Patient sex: M
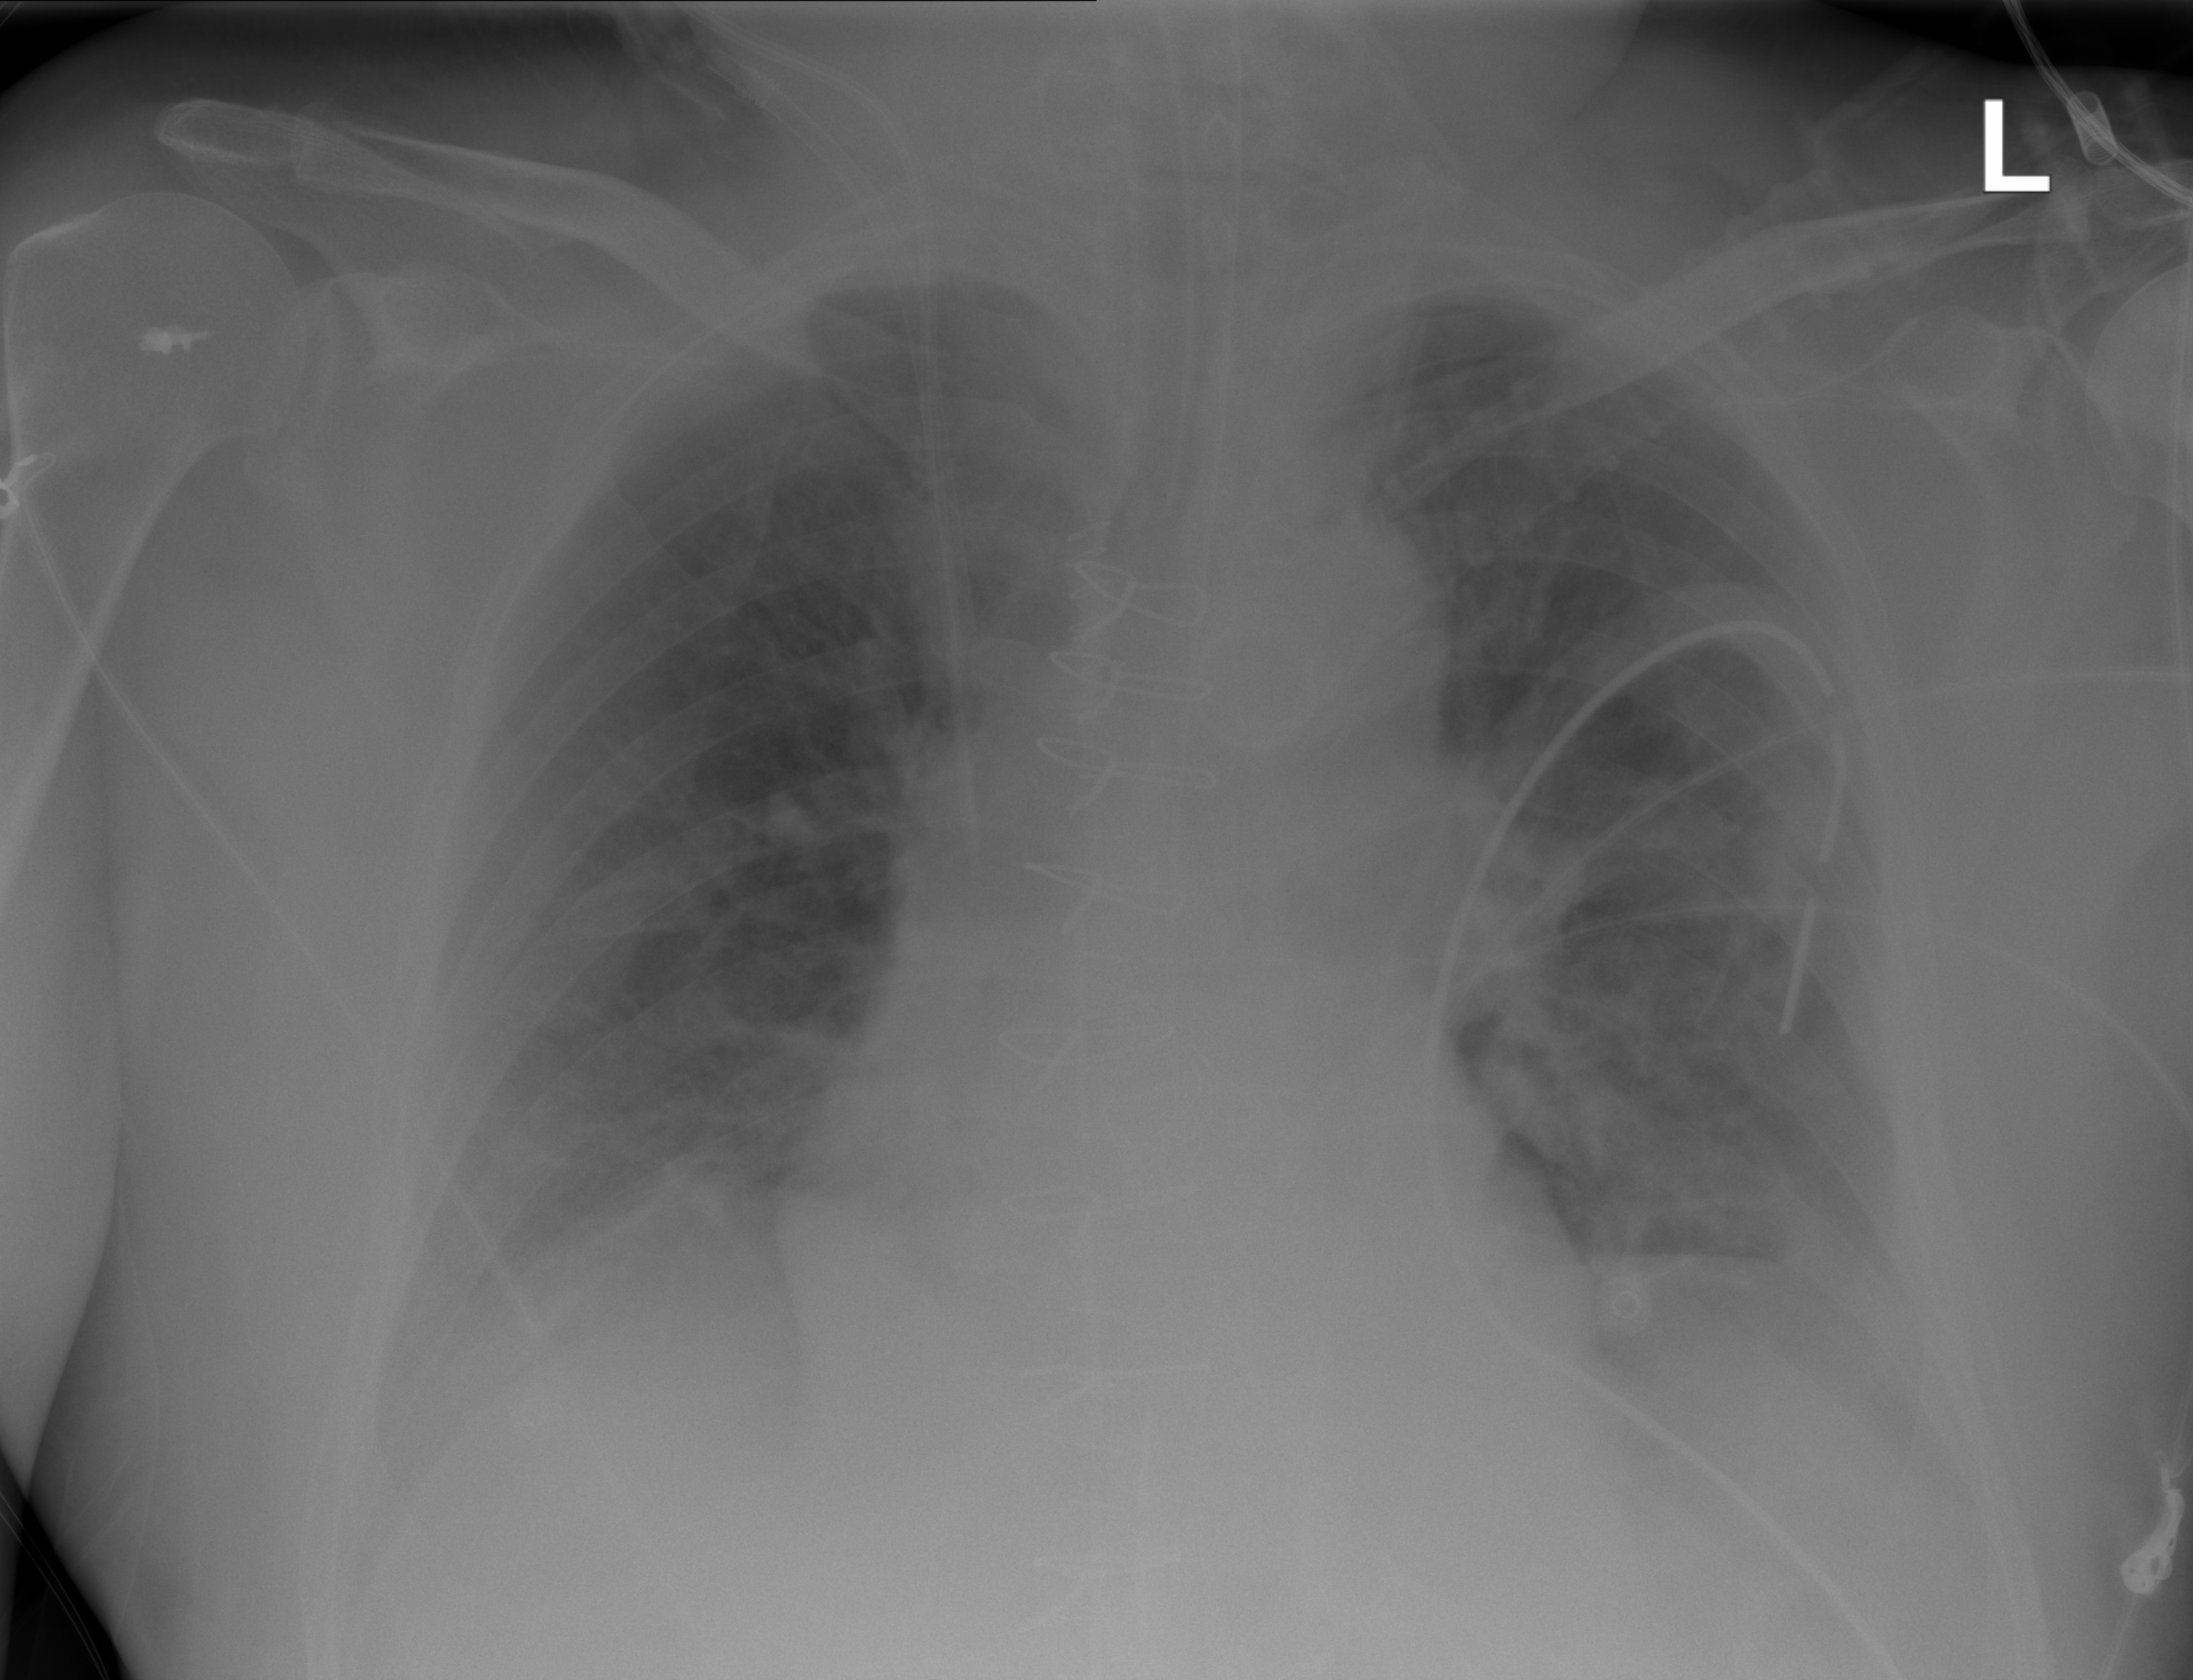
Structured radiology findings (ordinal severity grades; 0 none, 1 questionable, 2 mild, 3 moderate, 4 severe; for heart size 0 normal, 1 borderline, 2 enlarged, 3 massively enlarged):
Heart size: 1
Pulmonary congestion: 1
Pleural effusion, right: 1
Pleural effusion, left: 1
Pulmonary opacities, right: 0
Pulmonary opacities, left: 0
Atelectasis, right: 0
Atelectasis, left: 2